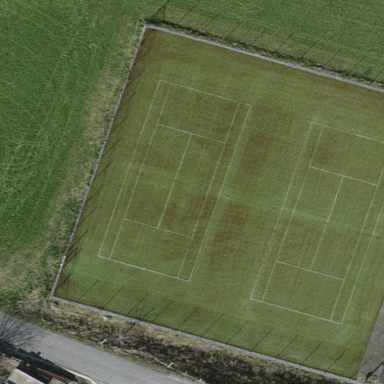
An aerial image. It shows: Tennis court in leisure pitch.